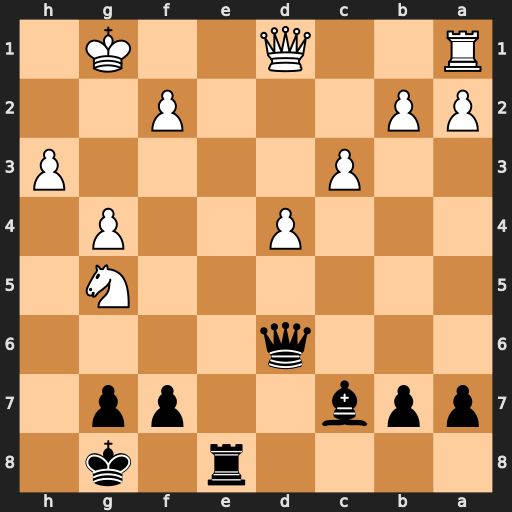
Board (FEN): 4r1k1/ppb2pp1/3q4/6N1/3P2P1/2P4P/PP3P2/R2Q2K1
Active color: b
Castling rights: -
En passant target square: -
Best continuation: Qh2+ Kf1 Qh1#